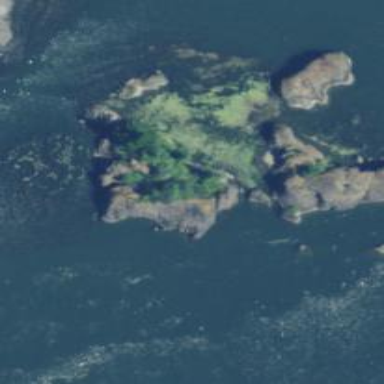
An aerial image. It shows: Islet.